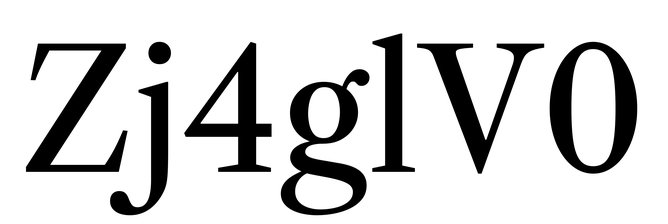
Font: LibreCaslonText_Regular